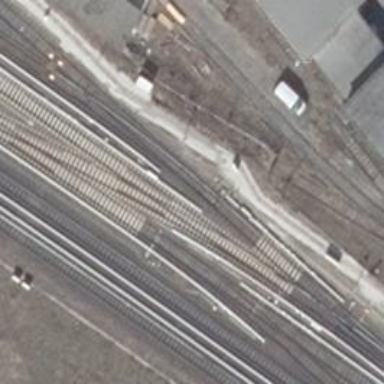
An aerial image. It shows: Yard used for service activities. There is electrified light rail track in the area.